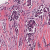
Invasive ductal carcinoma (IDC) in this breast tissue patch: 1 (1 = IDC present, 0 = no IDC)